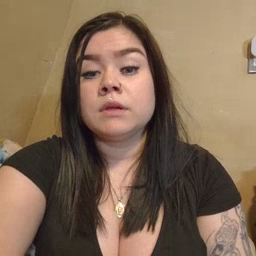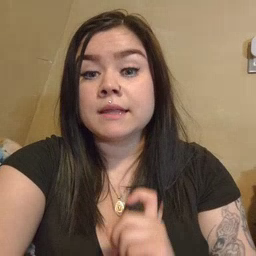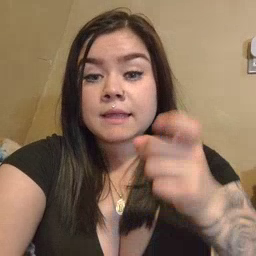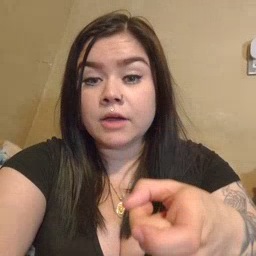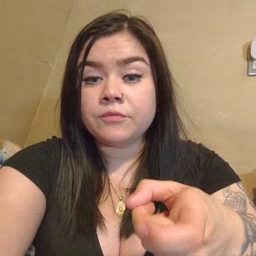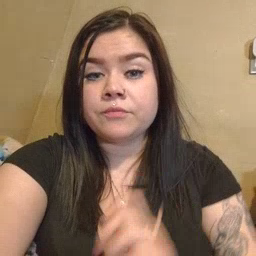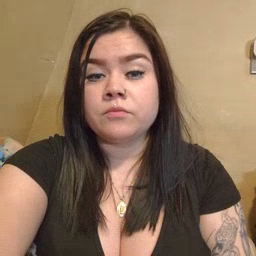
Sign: gift